Question: I have this jqGrid:
'''
$("#report").jqGrid( {
url: '/py/db?coll=report',
datatype: 'json',
height: 250,
colNames: ['ACN', 'Status', 'Amount'],
colModel: [ {name:'acn', sortable:true},
{name:'meta.status', sortable:true},
{name:'amount'} ],
caption: 'Show Report',
rownumbers: true,
gridview: true,
rowNum: 10,
rowList: [10,20,30],
pager: '#report_pager',
viewrecords: true,
sortname: 'acn',
sortorder: "desc",
altRows: true,
loadonce: true,
mtype: "GET",
rowTotal: 1000,
jsonReader: {
root: "rows",
page: "page",
total: "total",
records: "records",
repeatitems: false,
id: "acn"
}
});
'''
Notice that the column 'meta.status' is in JSON dot notation and accordingly the data sent from the server is like this:
'''
{"page": "1", "total": "1", "records": "5", "rows": [
{"acn":1,"meta": {"status":"Confirmed"}, "amount": 50},
{"acn":2,"meta": {"status":"Started"}, "amount": 51},
{"acn":3,"meta": {"status":"Stopped"}, "amount": 52},
{"acn":4,"meta": {"status":"Working"}, "amount": 53},
{"acn":5,"meta": {"status":"Started"}, "amount": 54} ] }
'''
The problems are of two fold:
- -
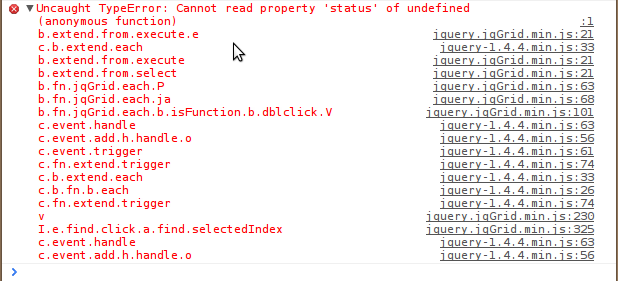
Answer: After changing of the definition of the last column from '{name:amount}' to '{name:'amount'}' I could reproduce your problem: the sorting on 'Status' not work, but I could not see any error message (see <URL>.
One can fix the problem it one change the definition of the second column from
'''
{name:'meta.status', sortable:true}
'''
to
'''
{name:'status', sortable:true, jsonmap: "meta.status"}
'''
See the fixed demo <URL>.